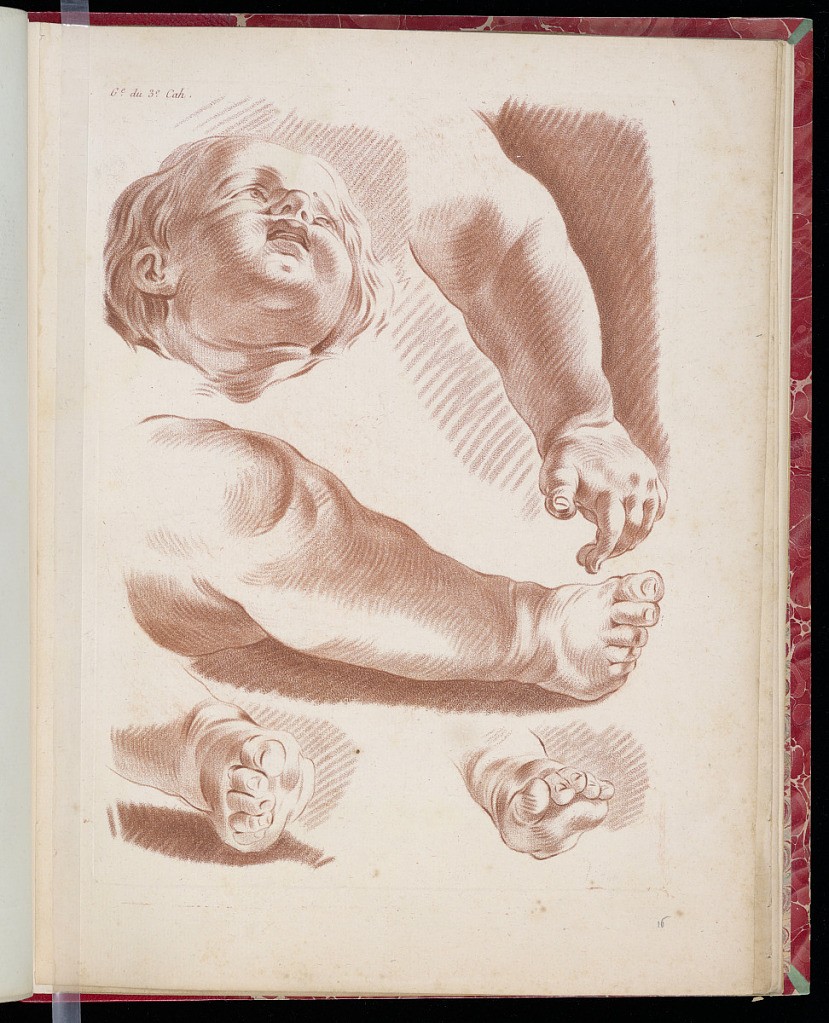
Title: Studies of a Child’s Head, Feet, and Arm
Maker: Pierre Thomas Le Clerc, French, ca. 1740 - ca. 1796
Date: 1773
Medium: Crayon-manner with red ink on laid paper
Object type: Print
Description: Studies of a young child's head, arm, leg and two feet from a series of figure studies for the education of artists and amateurs, printed in red ink in the crayon manner. The plate is numbered.